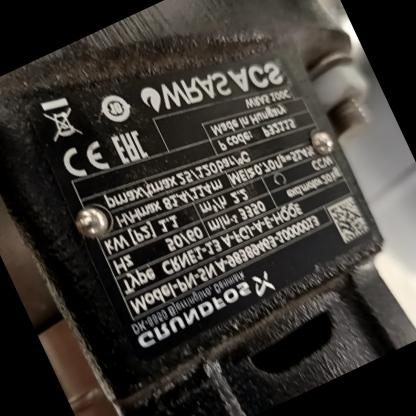
Klasa: tabliczka-znamionowa